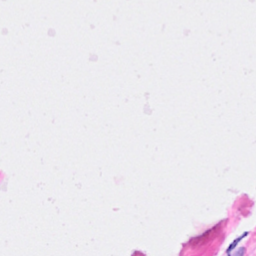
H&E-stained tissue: Breast